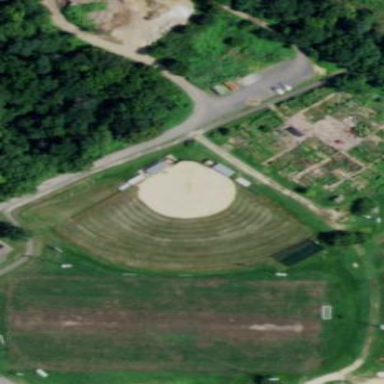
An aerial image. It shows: Softball pitch for leisure sports.